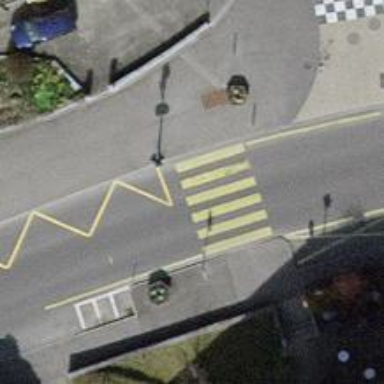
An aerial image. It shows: Marked crossing with zebra stripes on the road.